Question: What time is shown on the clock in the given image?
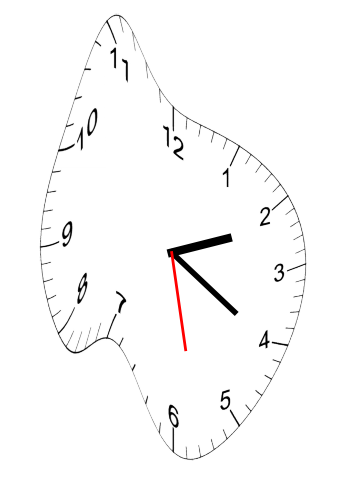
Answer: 02:20:28